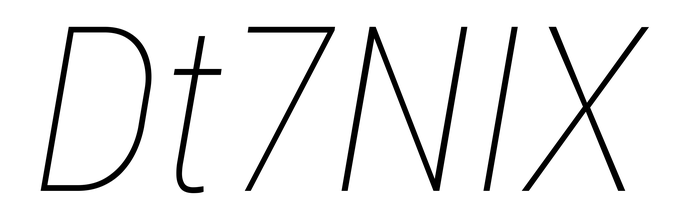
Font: Roboto-Italic_Condensed_Thin_Italic